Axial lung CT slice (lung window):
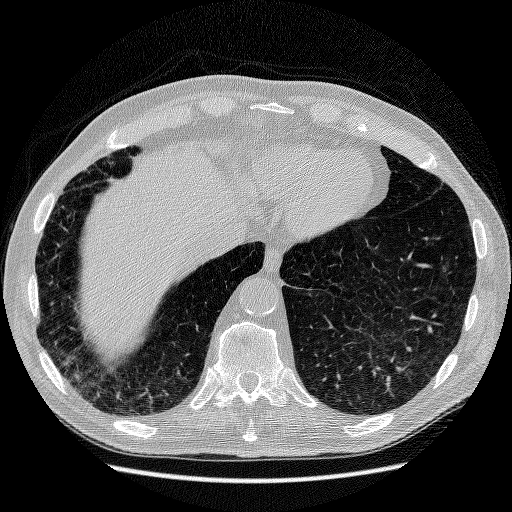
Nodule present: no